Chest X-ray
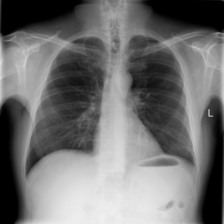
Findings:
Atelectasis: positive
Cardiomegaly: negative
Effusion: negative
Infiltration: positive
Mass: negative
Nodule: negative
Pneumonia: negative
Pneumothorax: negative
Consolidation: negative
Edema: negative
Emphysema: negative
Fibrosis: negative
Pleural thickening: negative
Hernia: negative